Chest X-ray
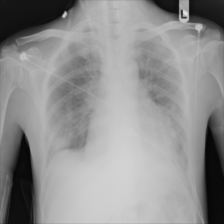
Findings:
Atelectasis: negative
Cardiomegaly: negative
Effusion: negative
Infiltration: negative
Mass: negative
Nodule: negative
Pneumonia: negative
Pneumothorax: negative
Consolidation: negative
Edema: negative
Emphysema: negative
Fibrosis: negative
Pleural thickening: negative
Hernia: negative